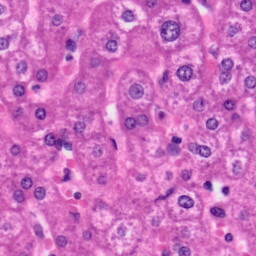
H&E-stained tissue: Liver